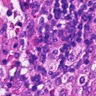
Metastatic tissue present: no